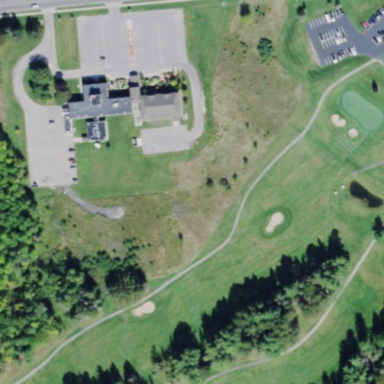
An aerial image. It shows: Scenic golf fairway.